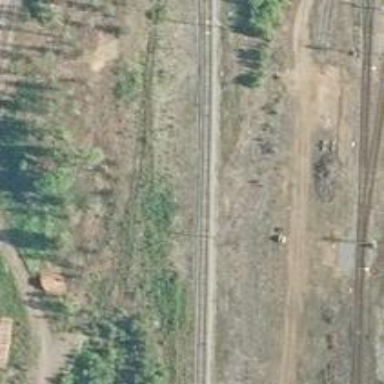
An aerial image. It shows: Disused railway spur line.